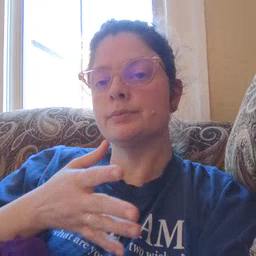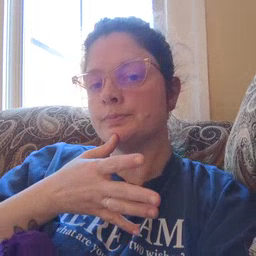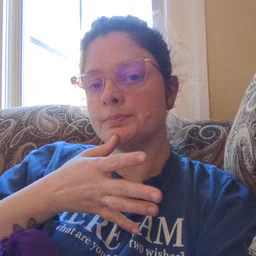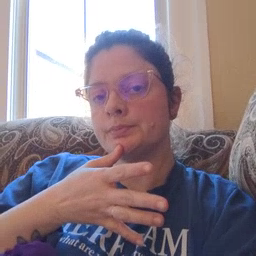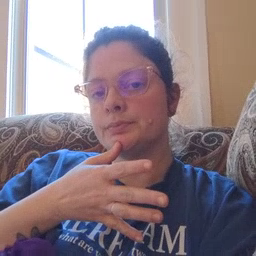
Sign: mom